Question:
I want to hide HTML Button selection like in above image whenever i click on buttons from 1 to 25 Its shows that it is selected like now I want to hide this for security purpose how can i do this any idea will help me
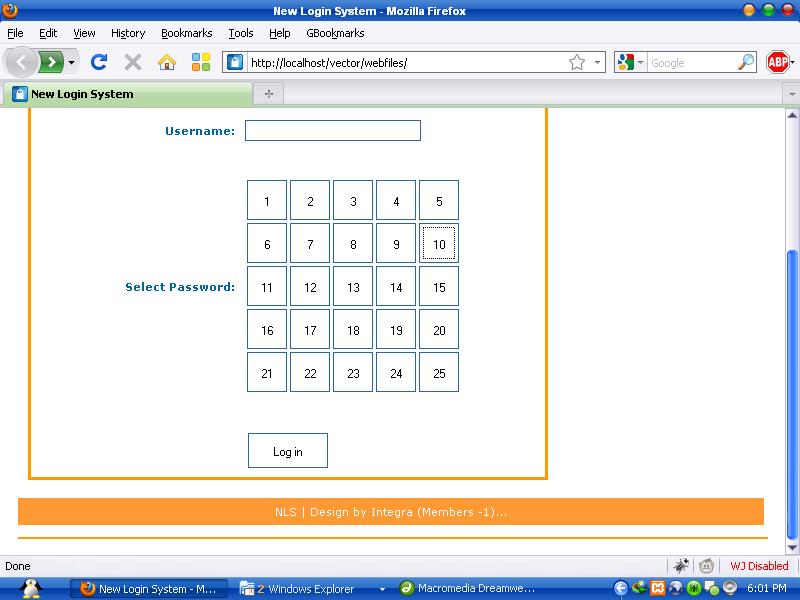
Answer: It usually isn't a good idea to remove the line for accessibility reasons. But if you really want to, some CSS like the following should work:
'''
outline : 0;
-moz-outline : 0;
border : 0
'''
These should be set on the ':active' and ':focus' psuedo classes for the buttons